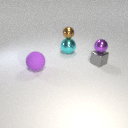
large purple rubber sphere to the left of large cyan metal sphere